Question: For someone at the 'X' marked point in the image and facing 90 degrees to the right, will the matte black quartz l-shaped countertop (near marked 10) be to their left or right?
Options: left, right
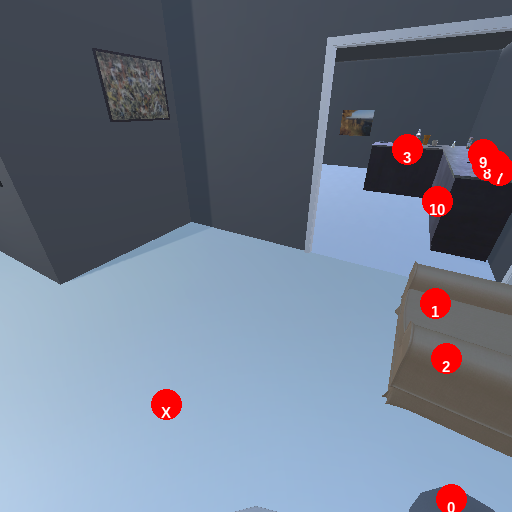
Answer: left